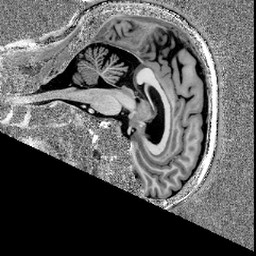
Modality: UNIT1
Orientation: sagittal
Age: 69
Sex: female
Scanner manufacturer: siemens
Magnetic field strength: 7 T
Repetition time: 4.3 s
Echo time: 0.00227 s